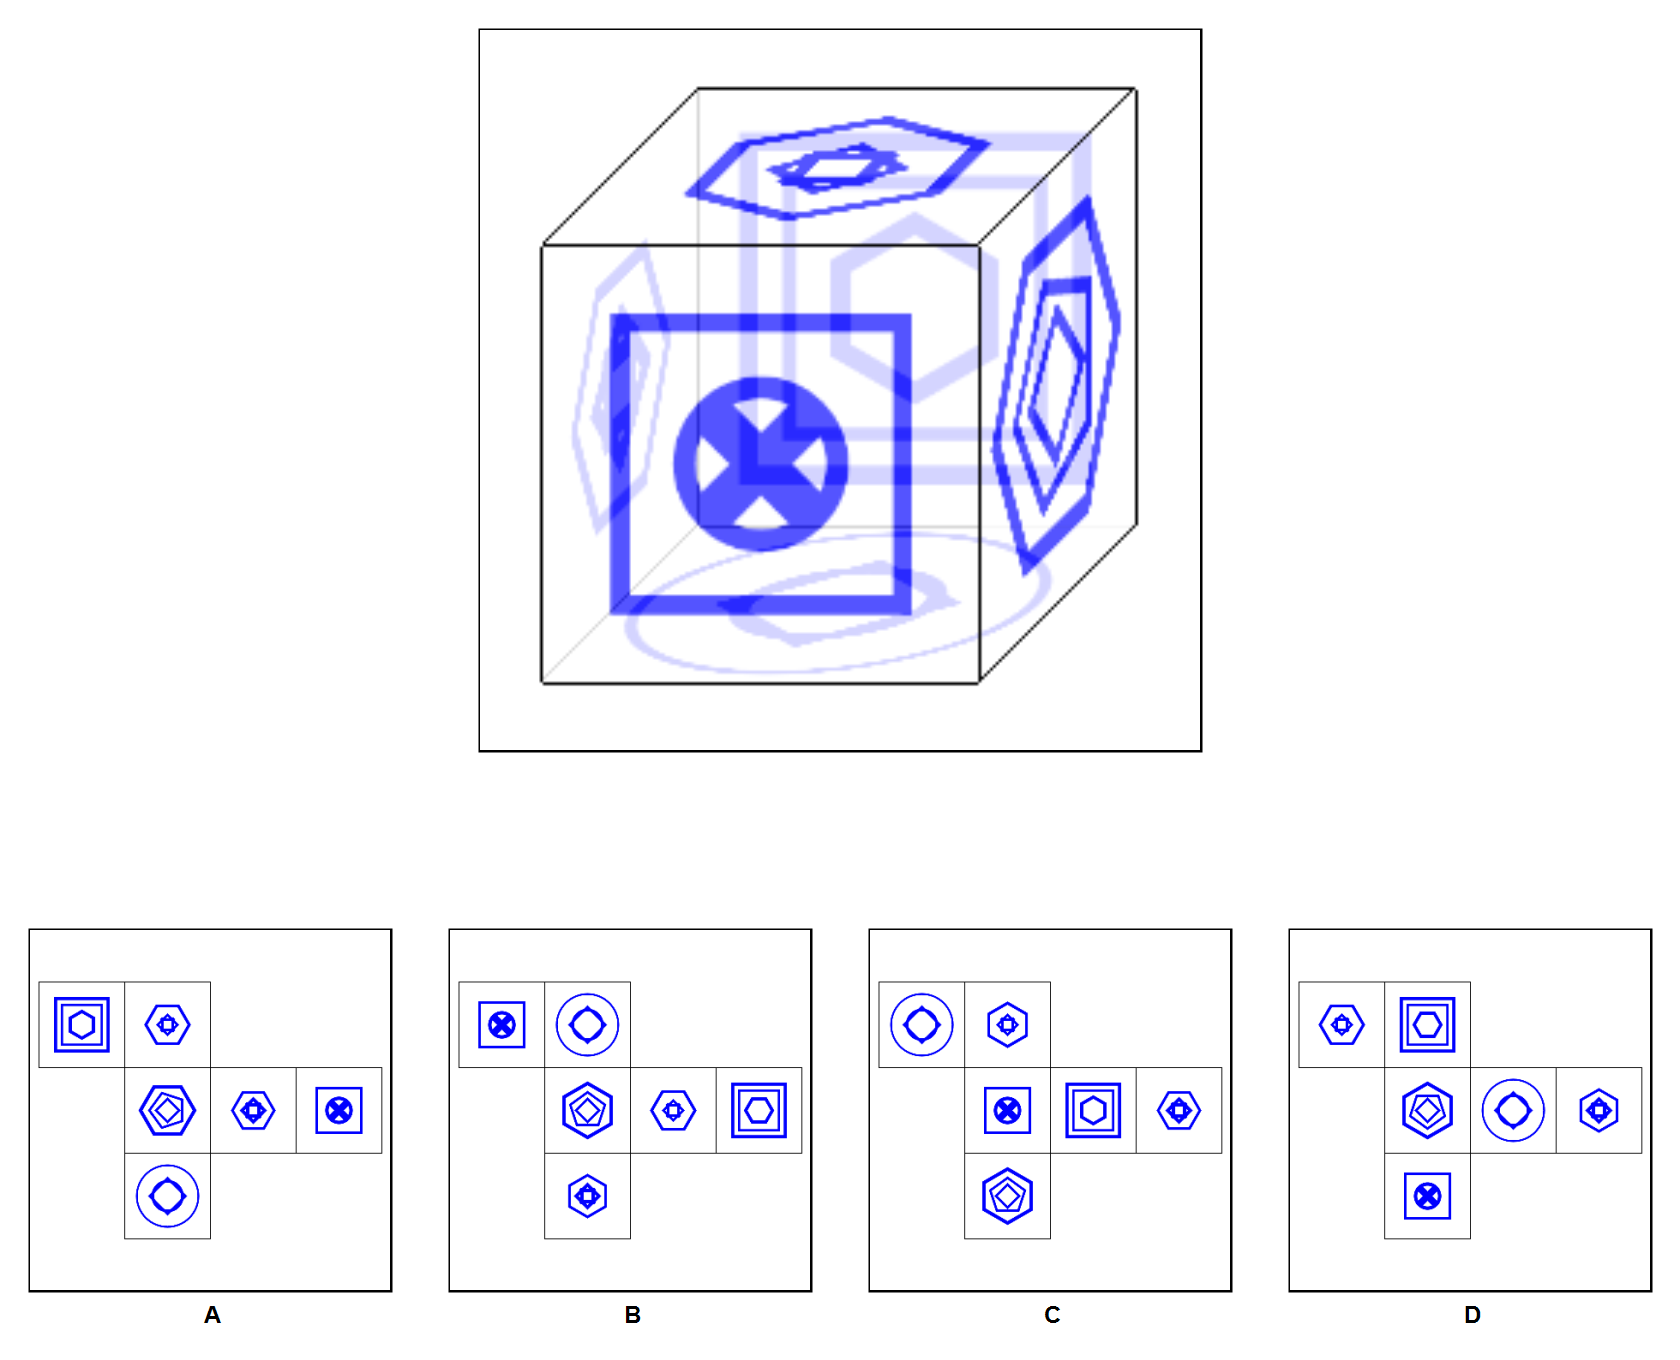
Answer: D